Question: I've uploaded a screenshot of my issue. I'm not really sure why my search results aren't returning products, but the attributes for the available are shown.
I'm using magento 1.4.2- Has anyone encountered this?

EDIT// I've also cleared my cache/rebuilt indexes multiple times.
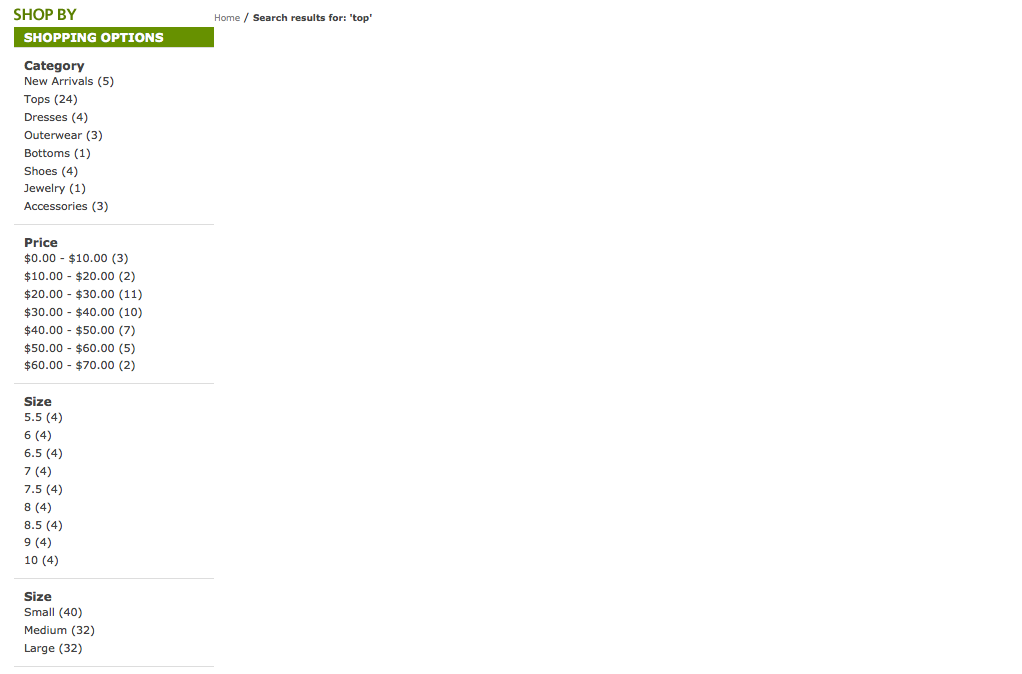
Answer: I just re-installed a portion of 1.4.2 and corrected this issue.